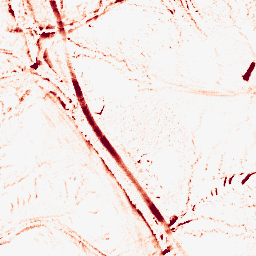
Category: morphological
Decomposition family: morphological
Decomposition parameters: operation: opening
size: 5
Upsampling method: sinc_blackman
Upsampling parameters: scale: 2
kernel_size: 16
Upsampling scale: 2